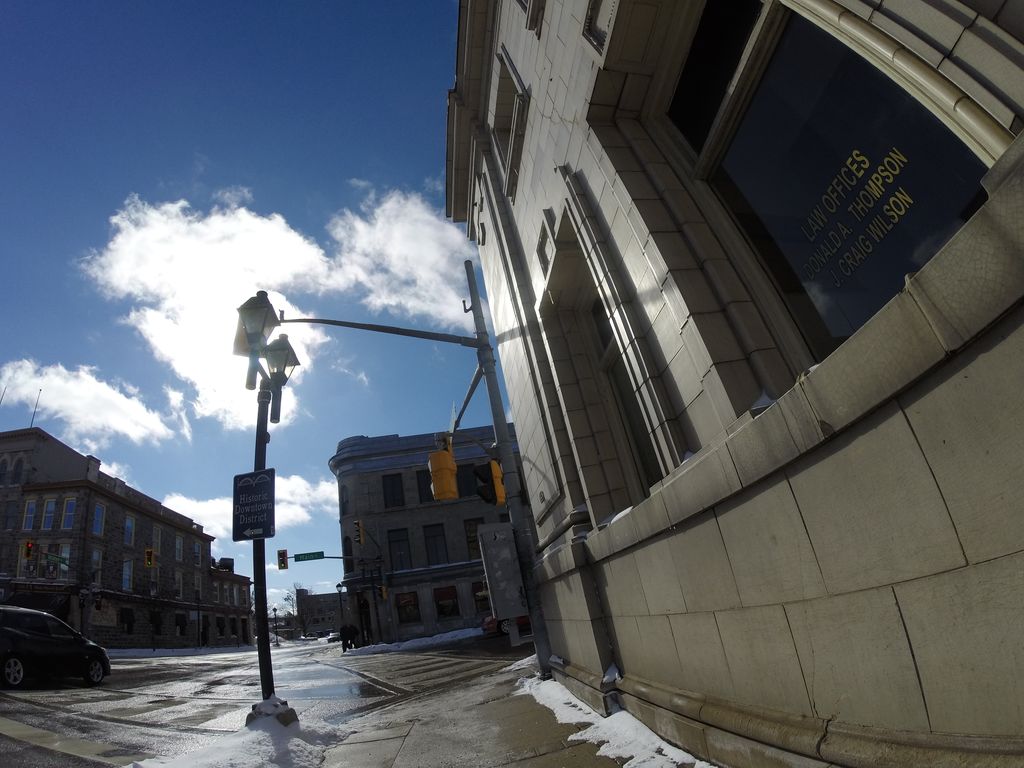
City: kitchener-waterloo